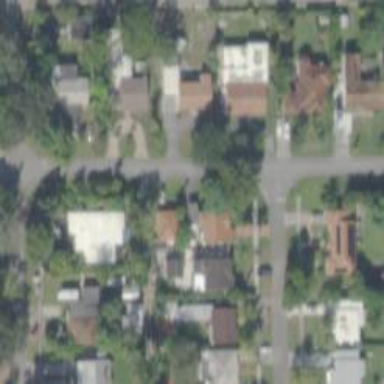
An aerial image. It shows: Alley classified as service road.